Question: I have this CSV file:
'''
Time of Day Process Name PID Operation Path Result
52:24.3 notepad.exe 4828 Process Start SUCCESS
52:24.3 notepad.exe 4828 Thread Create SUCCESS
52:24.3 notepad.exe 4828 Load Image C:\Windows\System32
otepad.exe SUCCESS
'''
I import the file to a variable:
'''
$csvContent = Import-CSV D:\Logfile.CSV
'''
I tried to pull out the data from the column "PID":
'''
$csvContent[0] | select PID
'''
but it didn't work.

How can I pull out the data from the PID column into variable?
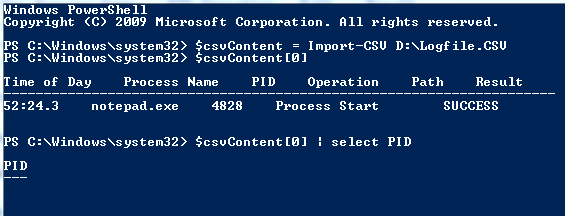
Answer: There are no commas in that CSV file, and it's importing all the headers as the title of a single header.
You need to have / specify a delimiter for the elements in the file.
For example:
'''
Time of Day,Process Name,PID,Operation,Path,Result
52:24.3,notepad.exe,4828,Process Start,,SUCCESS
52:24.3,notepad.exe,4828,Thread Create,,SUCCESS
52:24.3,notepad.exe,4828,Load Image,C:\Windows\System32
otepad.exe,SUCCESS
'''